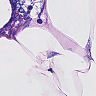
Metastatic tissue present: no